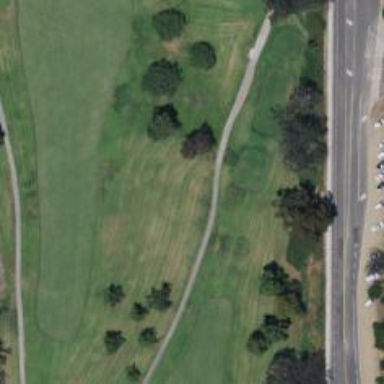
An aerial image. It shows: Service road designated as golf cart path.